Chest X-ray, AP view. Patient: 53 years old, sex M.
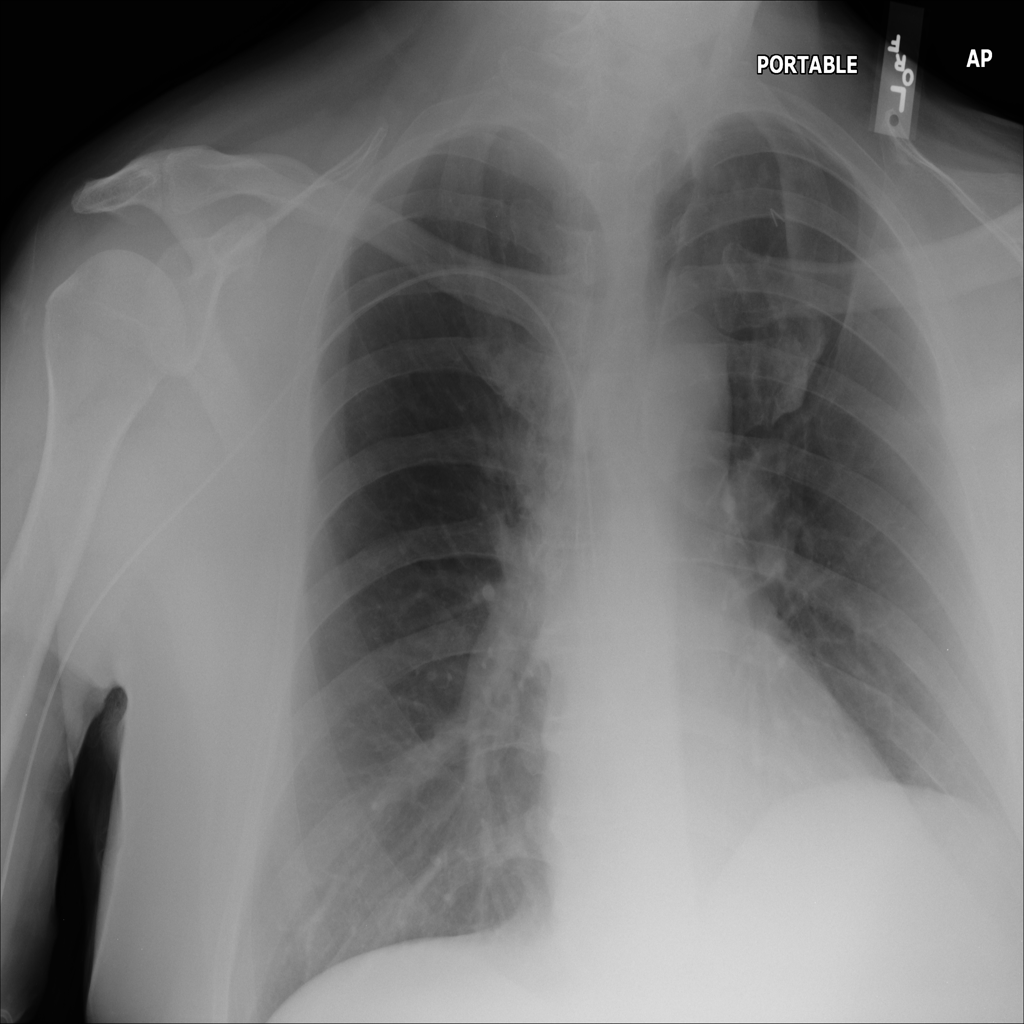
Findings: No Finding